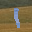
Label: 1